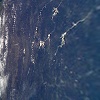
Label: land